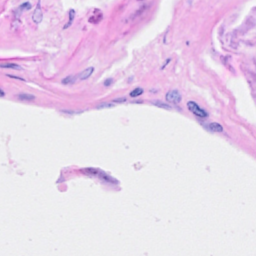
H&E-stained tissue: Breast